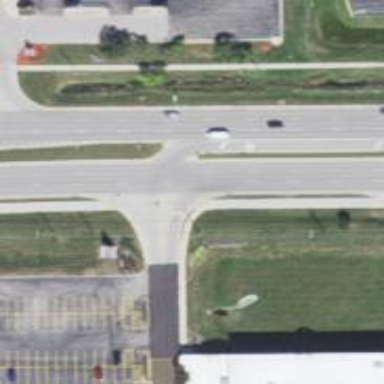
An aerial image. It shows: Uncontrolled road crossing.